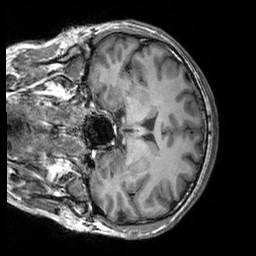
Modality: T1w
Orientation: coronal
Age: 31
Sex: male
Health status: healthy
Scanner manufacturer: siemens
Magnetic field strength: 3 T
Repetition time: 2.3 s
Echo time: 0.00303 s